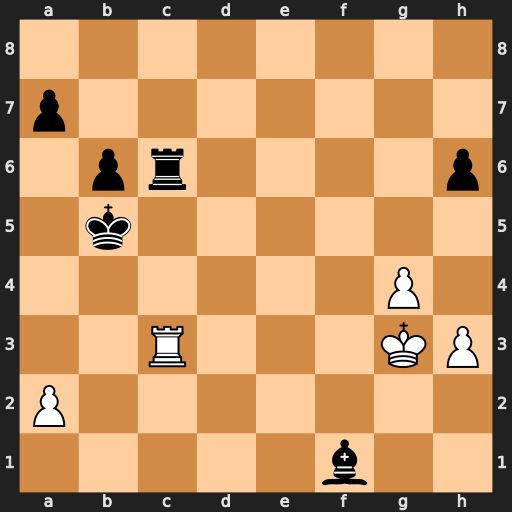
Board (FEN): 8/p7/1pr4p/1k6/6P1/2R3KP/P7/5b2
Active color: w
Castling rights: -
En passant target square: -
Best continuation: a4+ Kxa4 Rxc6